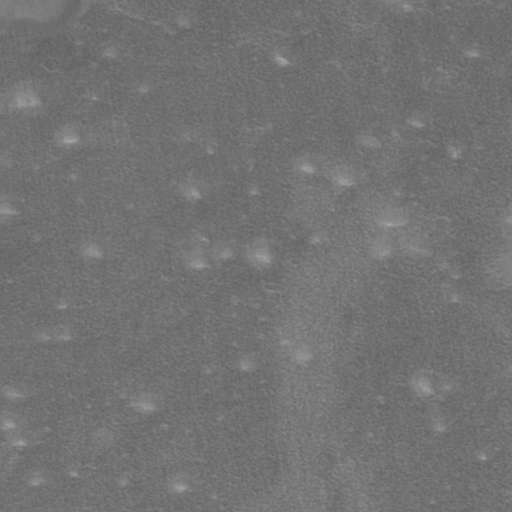
Classes present: Background, Cone